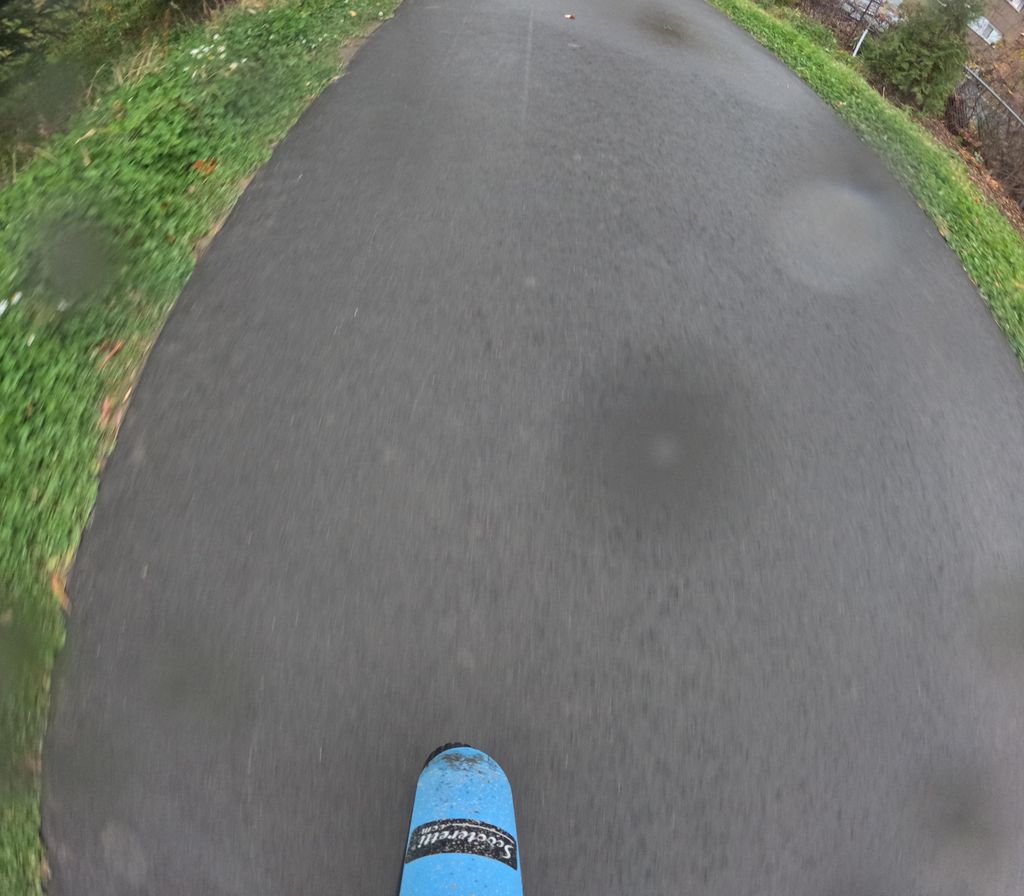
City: ottawa-gatineau